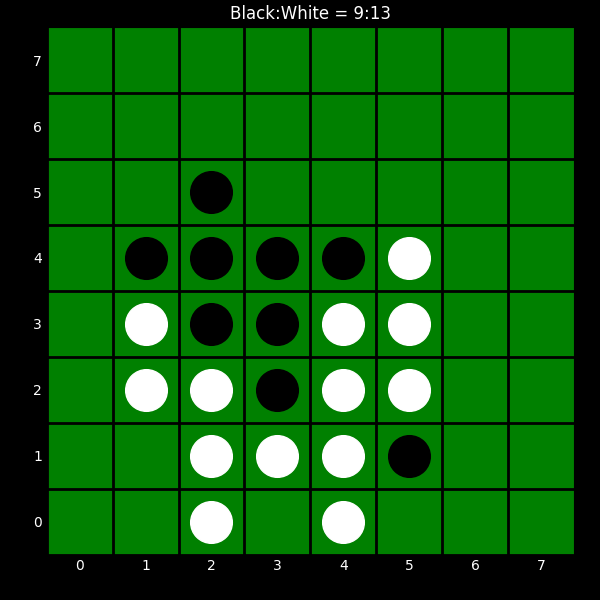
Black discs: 9
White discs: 13